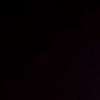
Label: space